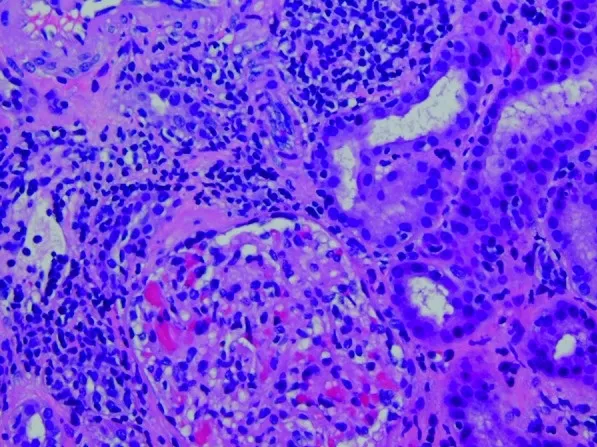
High power of interstitial inflammation and lymphocytic tubulitis in one tubule.
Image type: pathology (h&e)